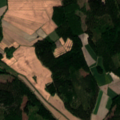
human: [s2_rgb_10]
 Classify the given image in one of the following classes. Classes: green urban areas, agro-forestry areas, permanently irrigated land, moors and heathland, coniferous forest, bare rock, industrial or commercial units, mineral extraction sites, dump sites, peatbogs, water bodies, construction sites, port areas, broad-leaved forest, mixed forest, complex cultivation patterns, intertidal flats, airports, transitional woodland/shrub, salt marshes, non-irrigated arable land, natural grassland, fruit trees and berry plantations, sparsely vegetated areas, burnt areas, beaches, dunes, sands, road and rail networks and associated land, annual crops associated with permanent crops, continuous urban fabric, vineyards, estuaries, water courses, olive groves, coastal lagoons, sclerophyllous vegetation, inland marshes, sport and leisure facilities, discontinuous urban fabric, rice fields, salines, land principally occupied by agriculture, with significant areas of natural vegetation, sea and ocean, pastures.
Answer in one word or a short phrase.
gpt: non-irrigated arable land, land principally occupied by agriculture, with significant areas of natural vegetation, coniferous forest